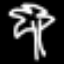
Label: palm tree